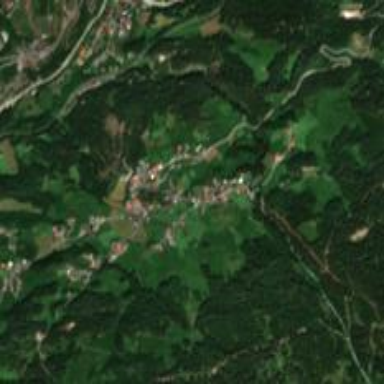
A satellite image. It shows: Village.